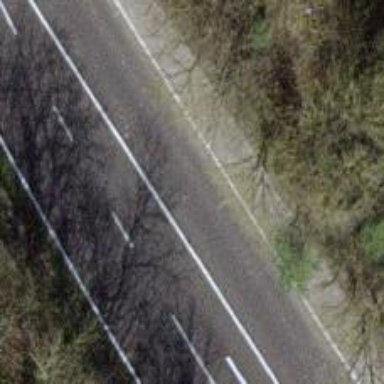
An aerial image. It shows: Asphalt road classified as tertiary.